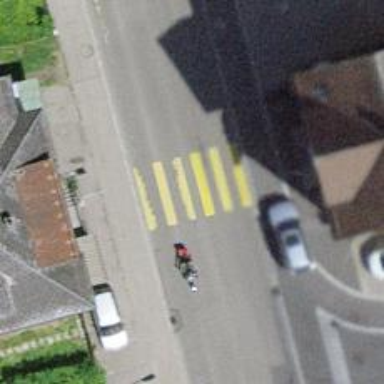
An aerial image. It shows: Zebra crossing on the road.